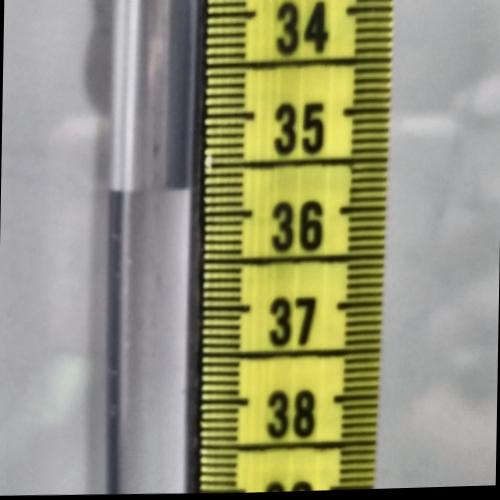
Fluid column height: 35.7 cm